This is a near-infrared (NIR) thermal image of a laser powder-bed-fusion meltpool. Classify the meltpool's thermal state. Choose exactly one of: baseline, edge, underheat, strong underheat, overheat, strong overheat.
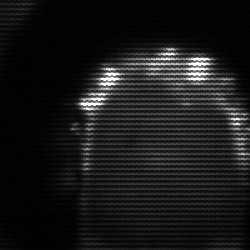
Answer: baseline